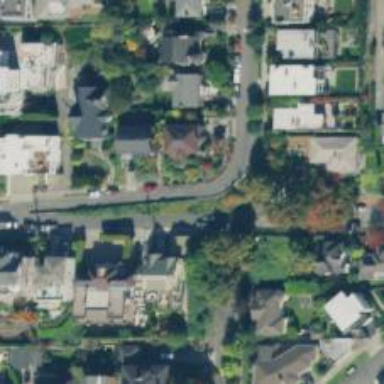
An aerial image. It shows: Residential road with sidewalk on the left side.